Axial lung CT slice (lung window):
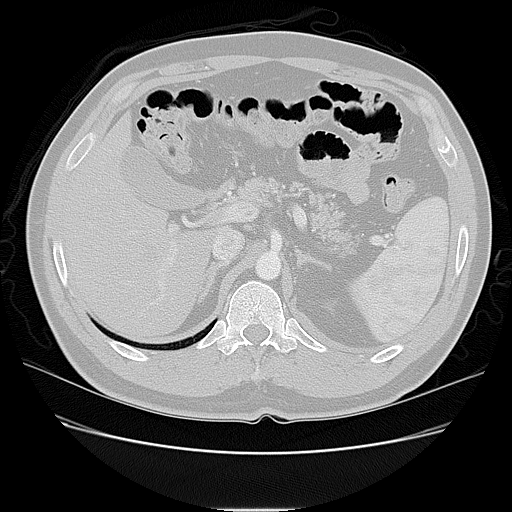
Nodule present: no